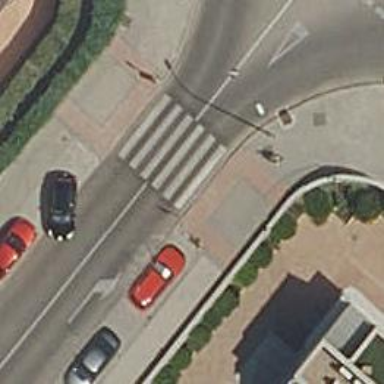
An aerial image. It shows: Zebra crossing on the road.